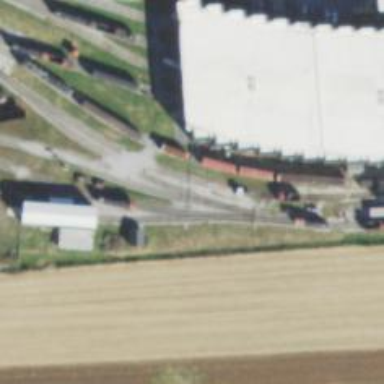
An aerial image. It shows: Preserved rail yard. The yard contains railway tracks.